Question: I have implemented several implementations of a linear Kalman filter tracking a sine wave. I have a Python and a C implementation that both work.
However I have also developed a version that uses a fixed point implementation and it works, but I am seeing an odd effect where it initially seems to fit and then diverges from the output of the other Kalman filter codes.
See the plots below:

I was wondering if anyone has some intuition for what might be going wrong in the fixed point implementation?
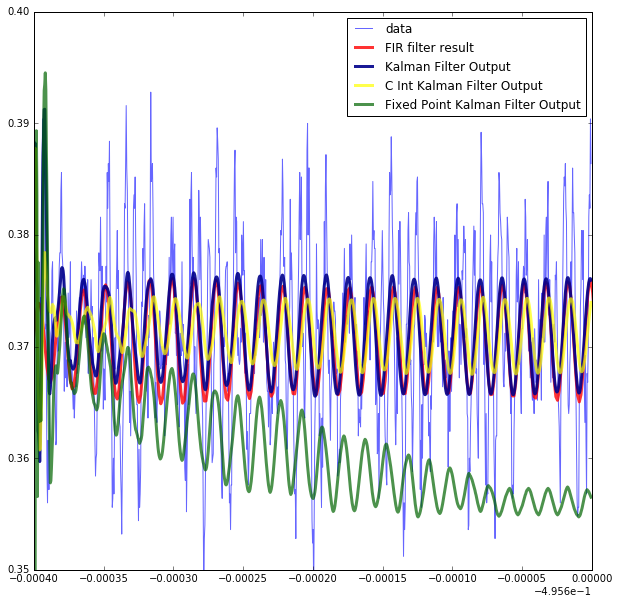
Answer: Hopefully you're long past this problem now, but, in case not - here's what I usually have to do with a fixed-point KF. Problems arise from the limited range of values available. If we set the fixed-point such that the initial covariance matrix is representable, we often do not have a lot of bits to the right of the decimal point and to represent the gain and state update for the solution once it begins to converge.
That's a long way of stating the obvious - we like floating point for filters - and in particular since the covariance matrix is squared standard deviations - it is stepping through orders-of-magnitude 'quickly' if you will, while the state update is not squared - so we are in a bind trying to select a single fixed-point location that allows us to reasonably represent the squared covariance elements and the not-squared state update.
So I often end-up with a gear shift or two - I've used up to '5-speed' fixed-point KF's in the past. When I get to the end of the time update step - I have the largest values for the covariance I am going to get for that cycle. Measurement processing will only decrease the covariance. If my Kalman filter fixed-point representation is more than 2 bits larger than I need for the covariance, I shift left and change the fixed-point on the fly. This keeps a reasonable number of bits for the gain and state update values.
This is in effect a poor-man's floating point, but I have only one decimal point location for all the filter elements. I use some hysteresis to keep from shifting all the time. When I get that working properly - I cannot distinguish the fixed and floating point results - which is more or less what we should expect as it's "floating the point".